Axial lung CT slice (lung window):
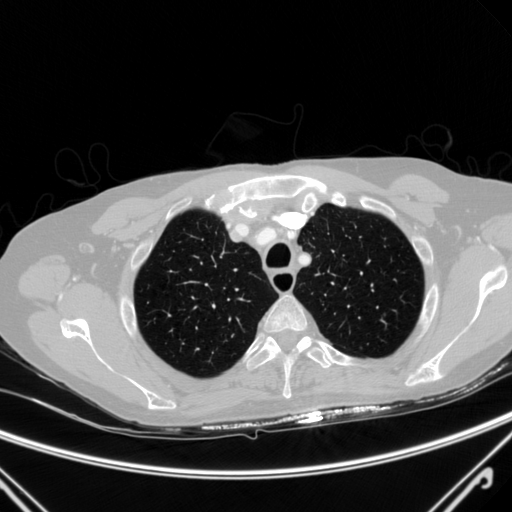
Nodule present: no